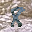
Label: 8